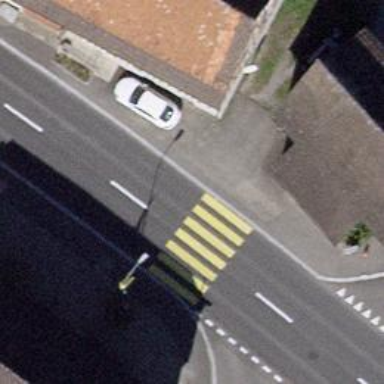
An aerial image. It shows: Uncontrolled zebra crossing on the road.